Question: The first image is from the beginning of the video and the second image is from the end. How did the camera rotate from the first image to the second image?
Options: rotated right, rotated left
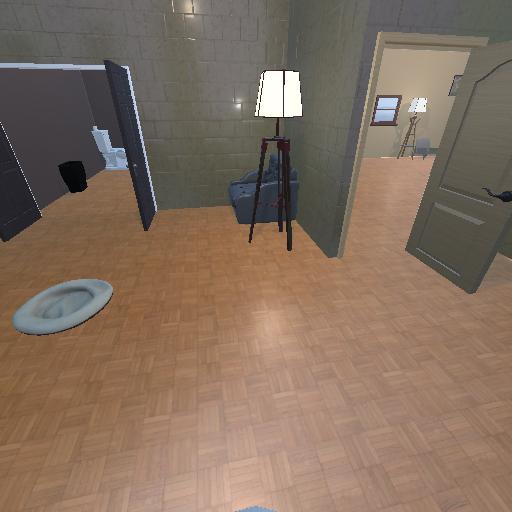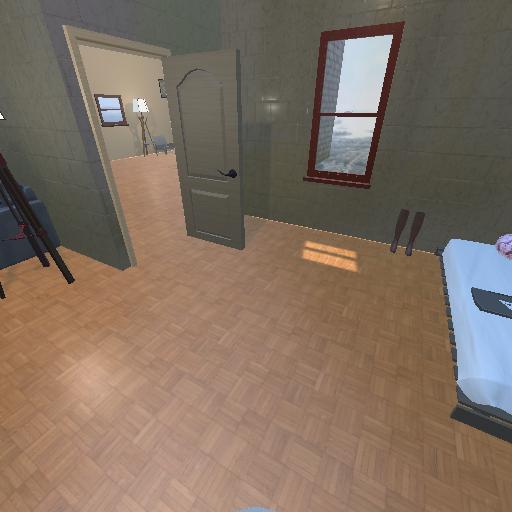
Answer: rotated right